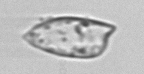
Label: Prorocentrum_dentatum